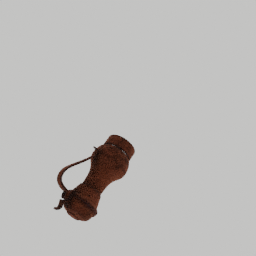
Label: tools